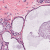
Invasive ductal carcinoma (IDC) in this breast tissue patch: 0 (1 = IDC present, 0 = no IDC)